Here is the raw acceleration-versus-time signal recorded on a bearing housing. Based on the visible evidence, which condition applies: normal, inner_race, outer_race, ball?
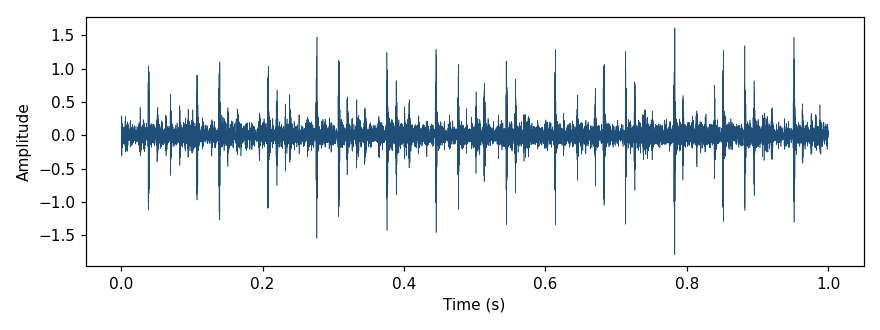
Answer: inner_race